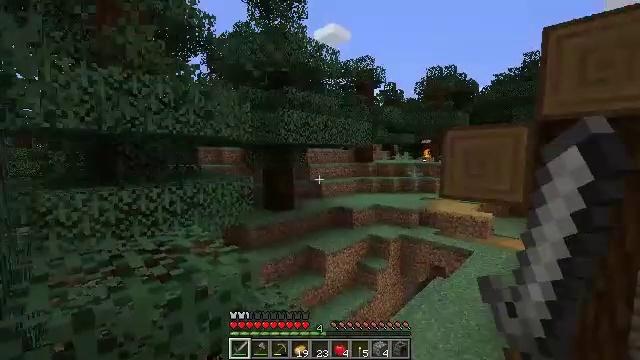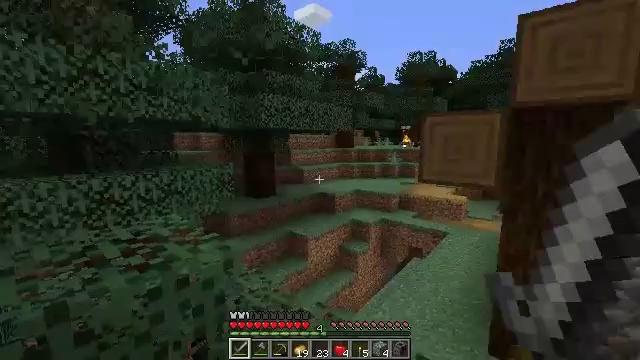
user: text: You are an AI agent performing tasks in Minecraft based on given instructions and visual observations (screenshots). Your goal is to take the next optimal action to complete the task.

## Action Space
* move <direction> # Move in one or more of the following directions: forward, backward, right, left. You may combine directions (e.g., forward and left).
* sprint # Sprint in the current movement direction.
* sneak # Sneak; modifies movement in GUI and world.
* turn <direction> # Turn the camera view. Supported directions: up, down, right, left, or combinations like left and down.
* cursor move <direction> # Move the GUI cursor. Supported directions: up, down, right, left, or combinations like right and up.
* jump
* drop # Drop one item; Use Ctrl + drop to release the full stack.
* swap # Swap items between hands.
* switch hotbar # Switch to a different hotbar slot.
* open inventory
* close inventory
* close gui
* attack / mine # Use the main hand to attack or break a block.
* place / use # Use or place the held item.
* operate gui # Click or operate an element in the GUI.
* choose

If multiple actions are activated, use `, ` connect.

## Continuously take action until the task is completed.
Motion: motion action
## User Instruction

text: Collect spruce leaves for landscaping.
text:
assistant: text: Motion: turn right and down
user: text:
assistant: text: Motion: no_op